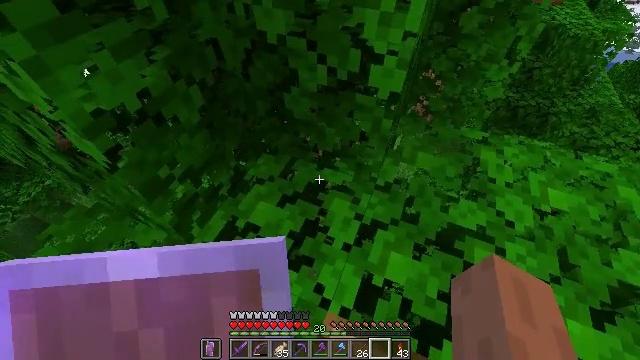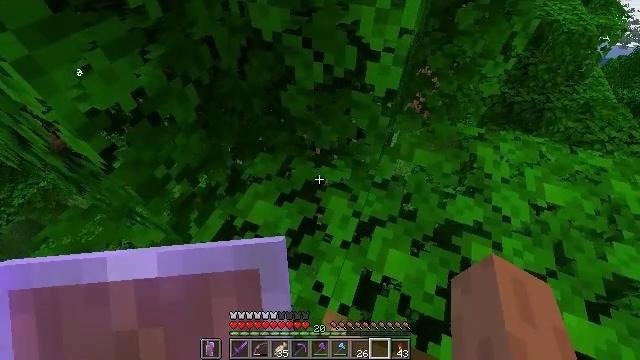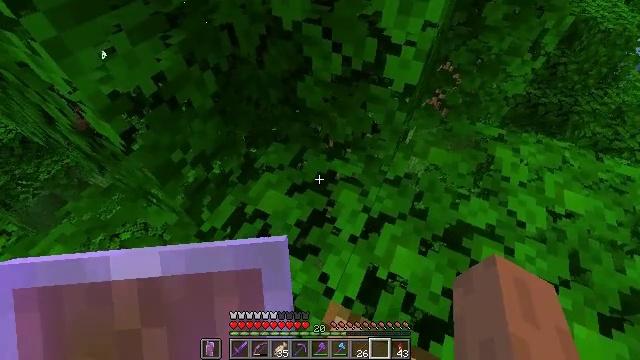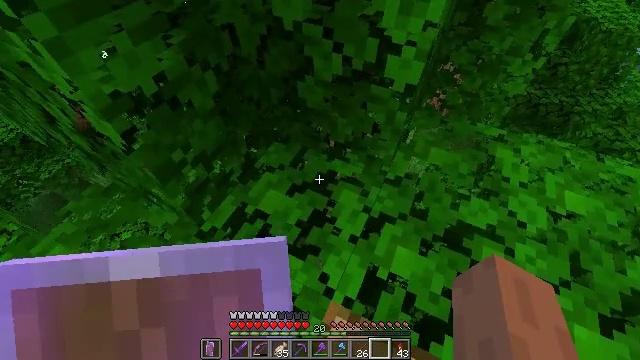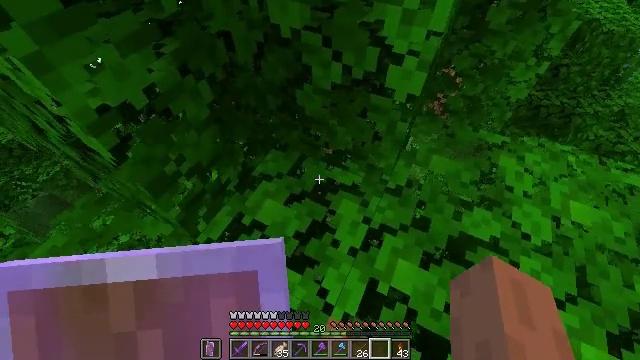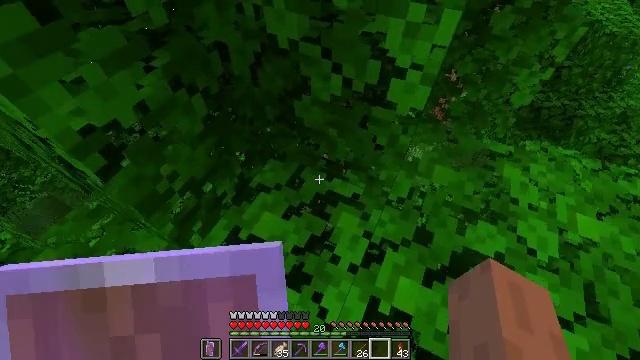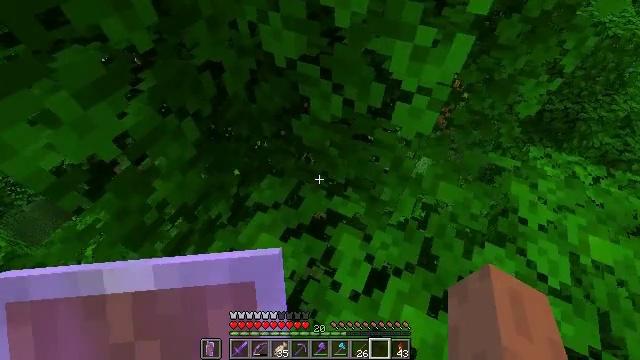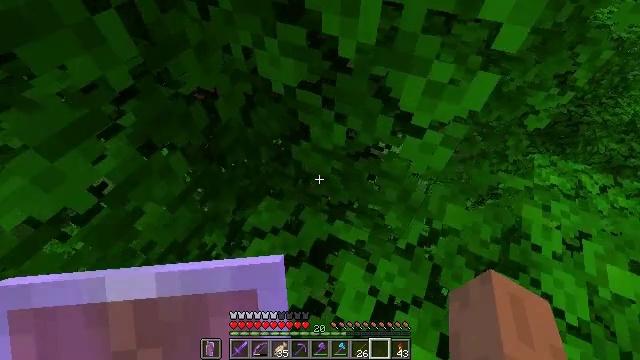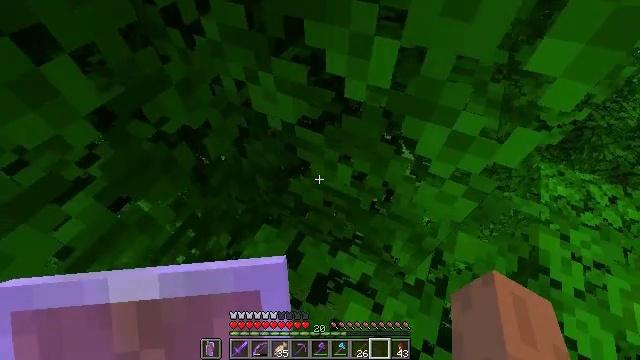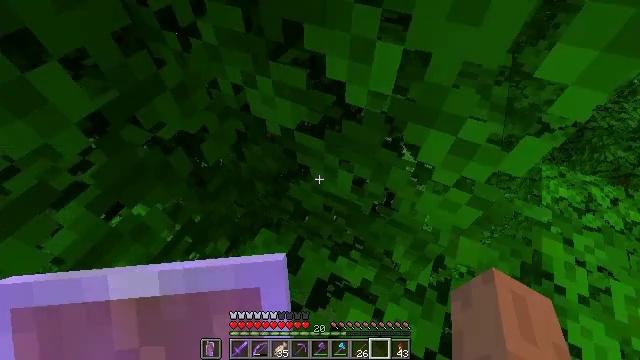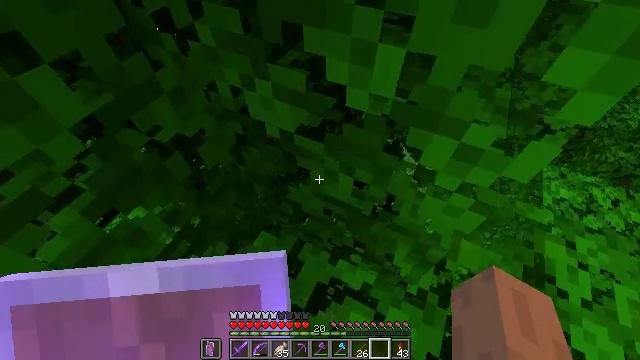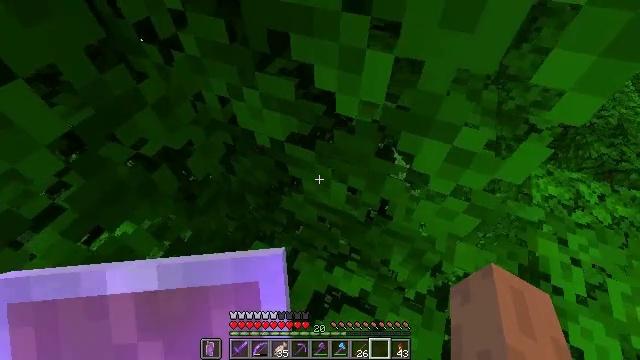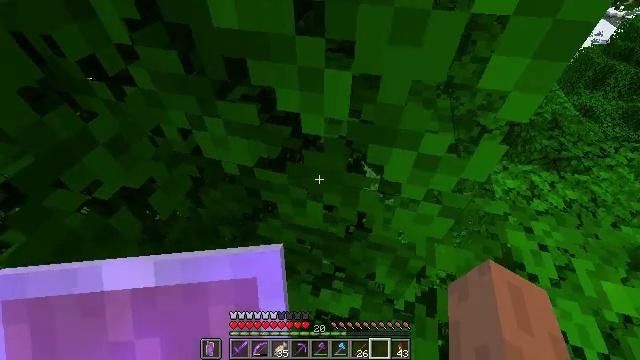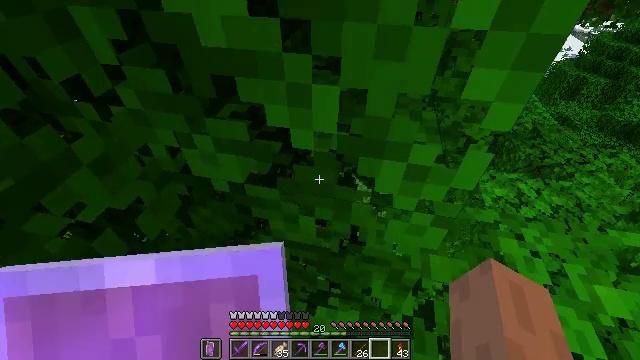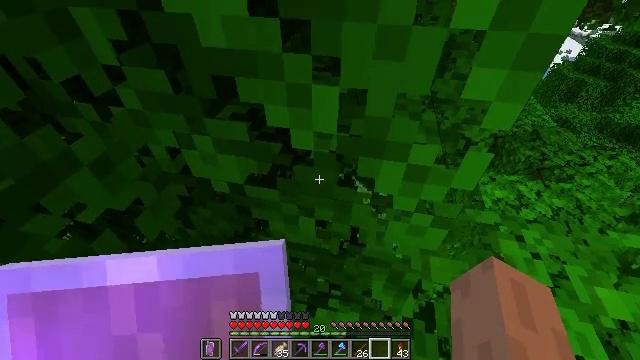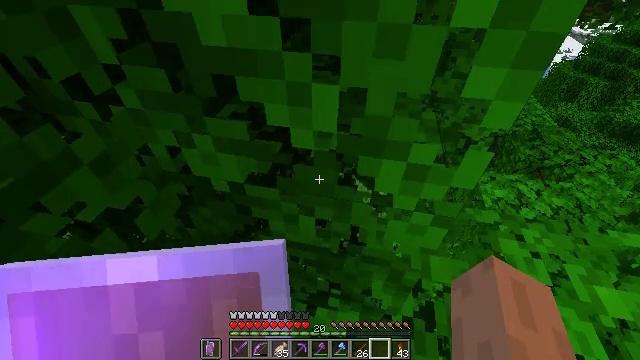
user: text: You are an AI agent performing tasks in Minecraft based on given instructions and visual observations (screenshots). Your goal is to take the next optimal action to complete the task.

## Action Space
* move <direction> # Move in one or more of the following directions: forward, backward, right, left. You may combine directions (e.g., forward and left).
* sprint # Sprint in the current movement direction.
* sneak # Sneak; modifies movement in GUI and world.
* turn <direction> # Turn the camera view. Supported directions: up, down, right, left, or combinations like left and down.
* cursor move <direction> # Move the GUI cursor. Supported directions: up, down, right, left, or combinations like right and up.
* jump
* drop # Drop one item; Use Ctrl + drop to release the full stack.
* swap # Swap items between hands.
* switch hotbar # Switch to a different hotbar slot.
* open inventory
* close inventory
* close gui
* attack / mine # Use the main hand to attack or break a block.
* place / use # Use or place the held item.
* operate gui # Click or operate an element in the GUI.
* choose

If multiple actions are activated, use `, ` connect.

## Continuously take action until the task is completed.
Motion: motion action
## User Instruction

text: Gather oak leaves by attacking.
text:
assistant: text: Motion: no_op
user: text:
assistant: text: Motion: turn left and down
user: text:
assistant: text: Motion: no_op
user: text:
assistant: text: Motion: move forward
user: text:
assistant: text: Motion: move forward
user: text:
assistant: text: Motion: move forward
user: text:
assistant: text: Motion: move forward
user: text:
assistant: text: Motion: no_op
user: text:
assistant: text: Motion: no_op
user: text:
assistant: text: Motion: no_op
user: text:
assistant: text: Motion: turn right and up
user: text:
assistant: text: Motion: turn right and up
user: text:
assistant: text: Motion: turn right and up
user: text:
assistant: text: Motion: no_op
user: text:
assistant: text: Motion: no_op
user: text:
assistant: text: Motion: no_op
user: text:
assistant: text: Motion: no_op
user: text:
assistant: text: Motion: no_op
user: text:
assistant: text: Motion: no_op
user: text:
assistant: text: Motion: no_op
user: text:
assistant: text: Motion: no_op
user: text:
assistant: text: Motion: no_op
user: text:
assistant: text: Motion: no_op
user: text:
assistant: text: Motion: no_op
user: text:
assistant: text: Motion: no_op
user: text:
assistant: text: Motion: turn right and up
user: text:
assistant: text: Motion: turn right and up
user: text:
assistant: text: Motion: turn right and up
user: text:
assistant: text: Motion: turn up
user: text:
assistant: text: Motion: no_op